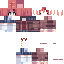
A female human skin with medium skin, wearing brown long hair dressed in a red hoodie and brown skirt, featuring a closed mouth.